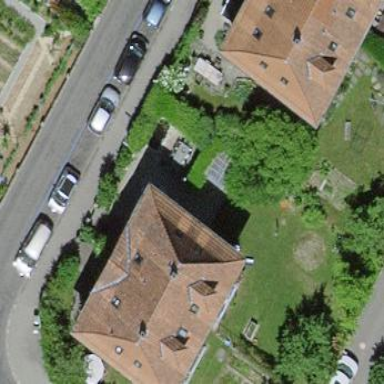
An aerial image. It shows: Semidetached house with hipped roof made of maroon roof tiles.